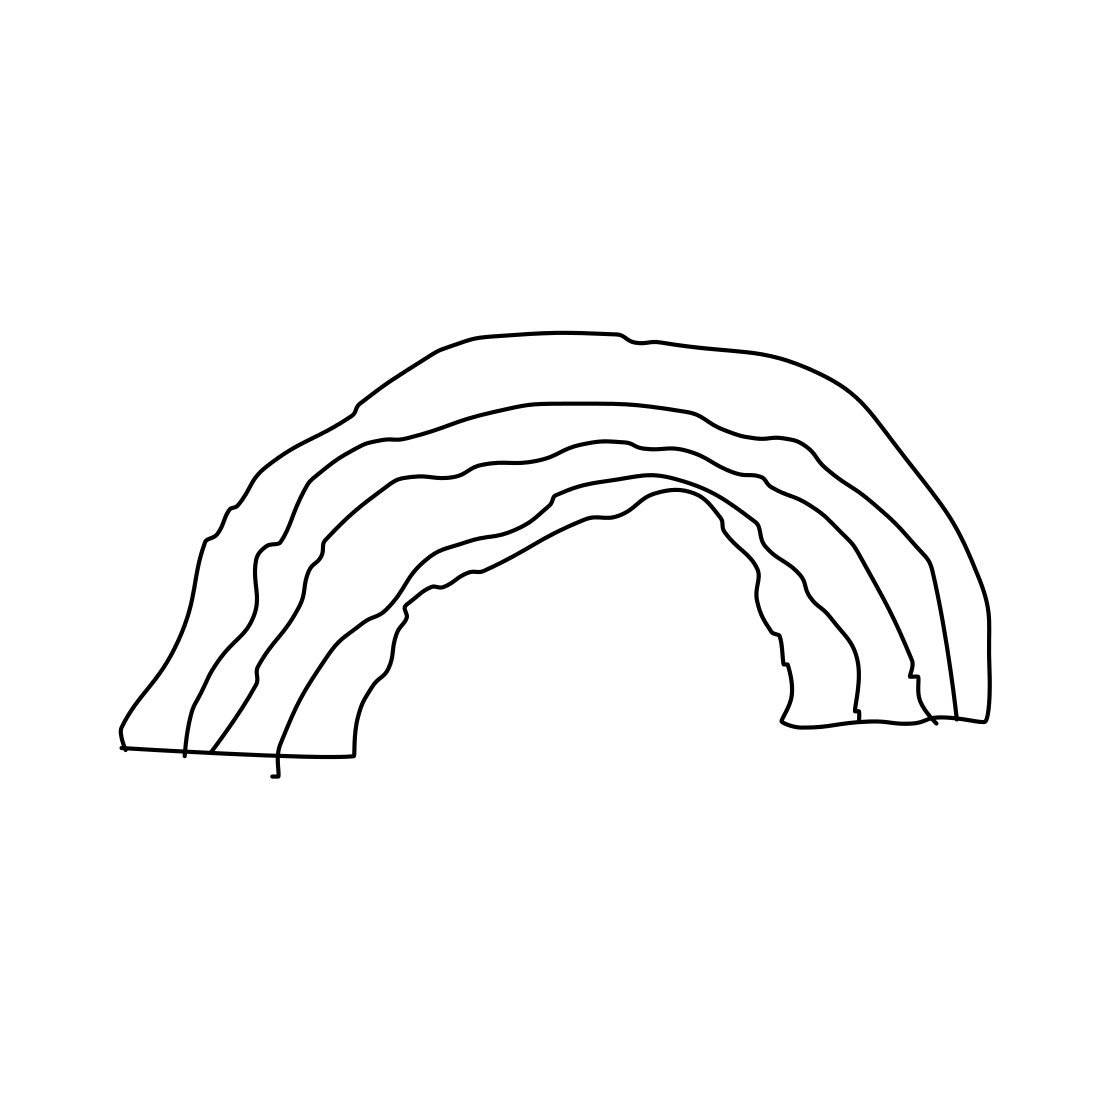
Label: rainbow